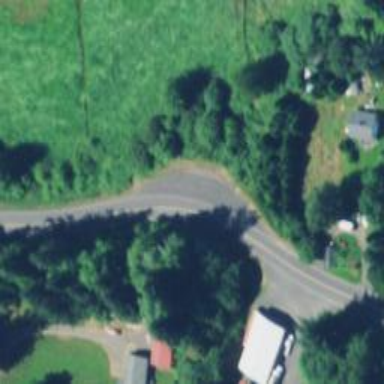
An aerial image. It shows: Rest area on the road.